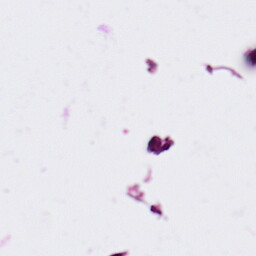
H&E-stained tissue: Ovarian